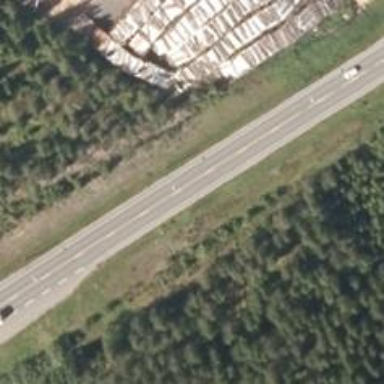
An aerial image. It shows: Asphalt trunk highway.